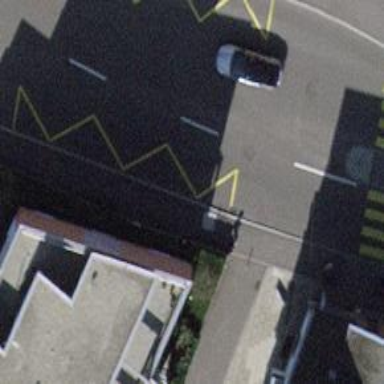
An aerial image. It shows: Platform for public transport on the road.